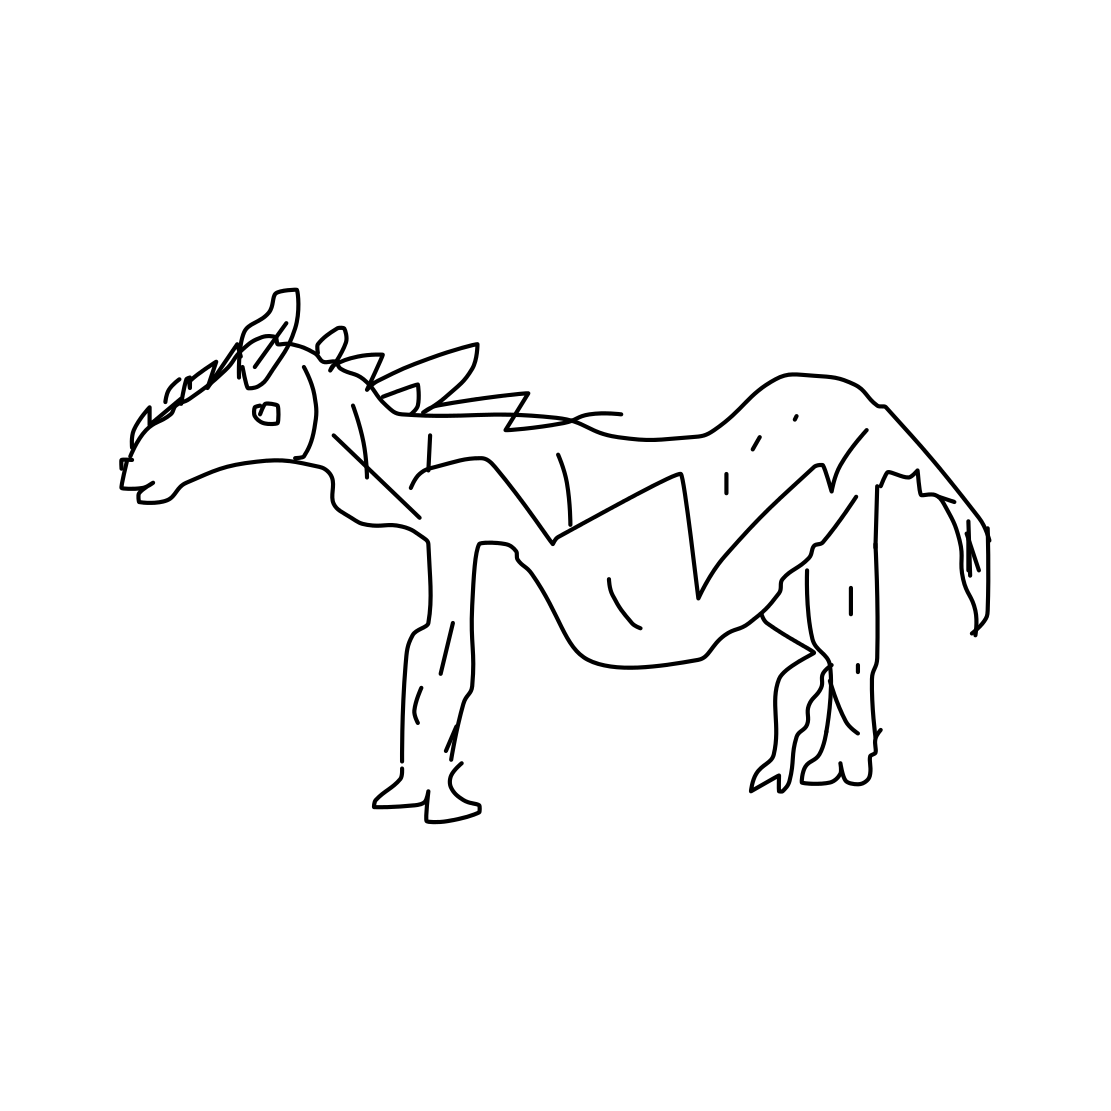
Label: zebra